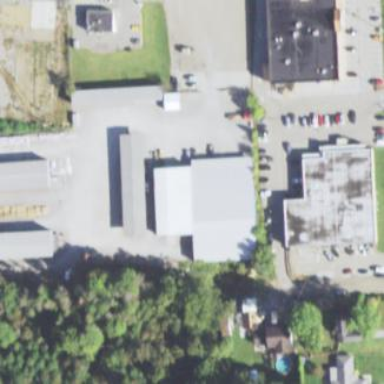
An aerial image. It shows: Building that is trade shop.